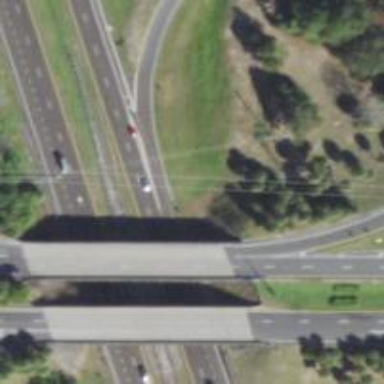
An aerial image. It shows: Motorway junction.